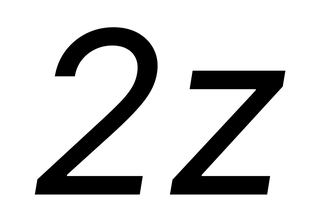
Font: Inter-Italic_Italic